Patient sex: M
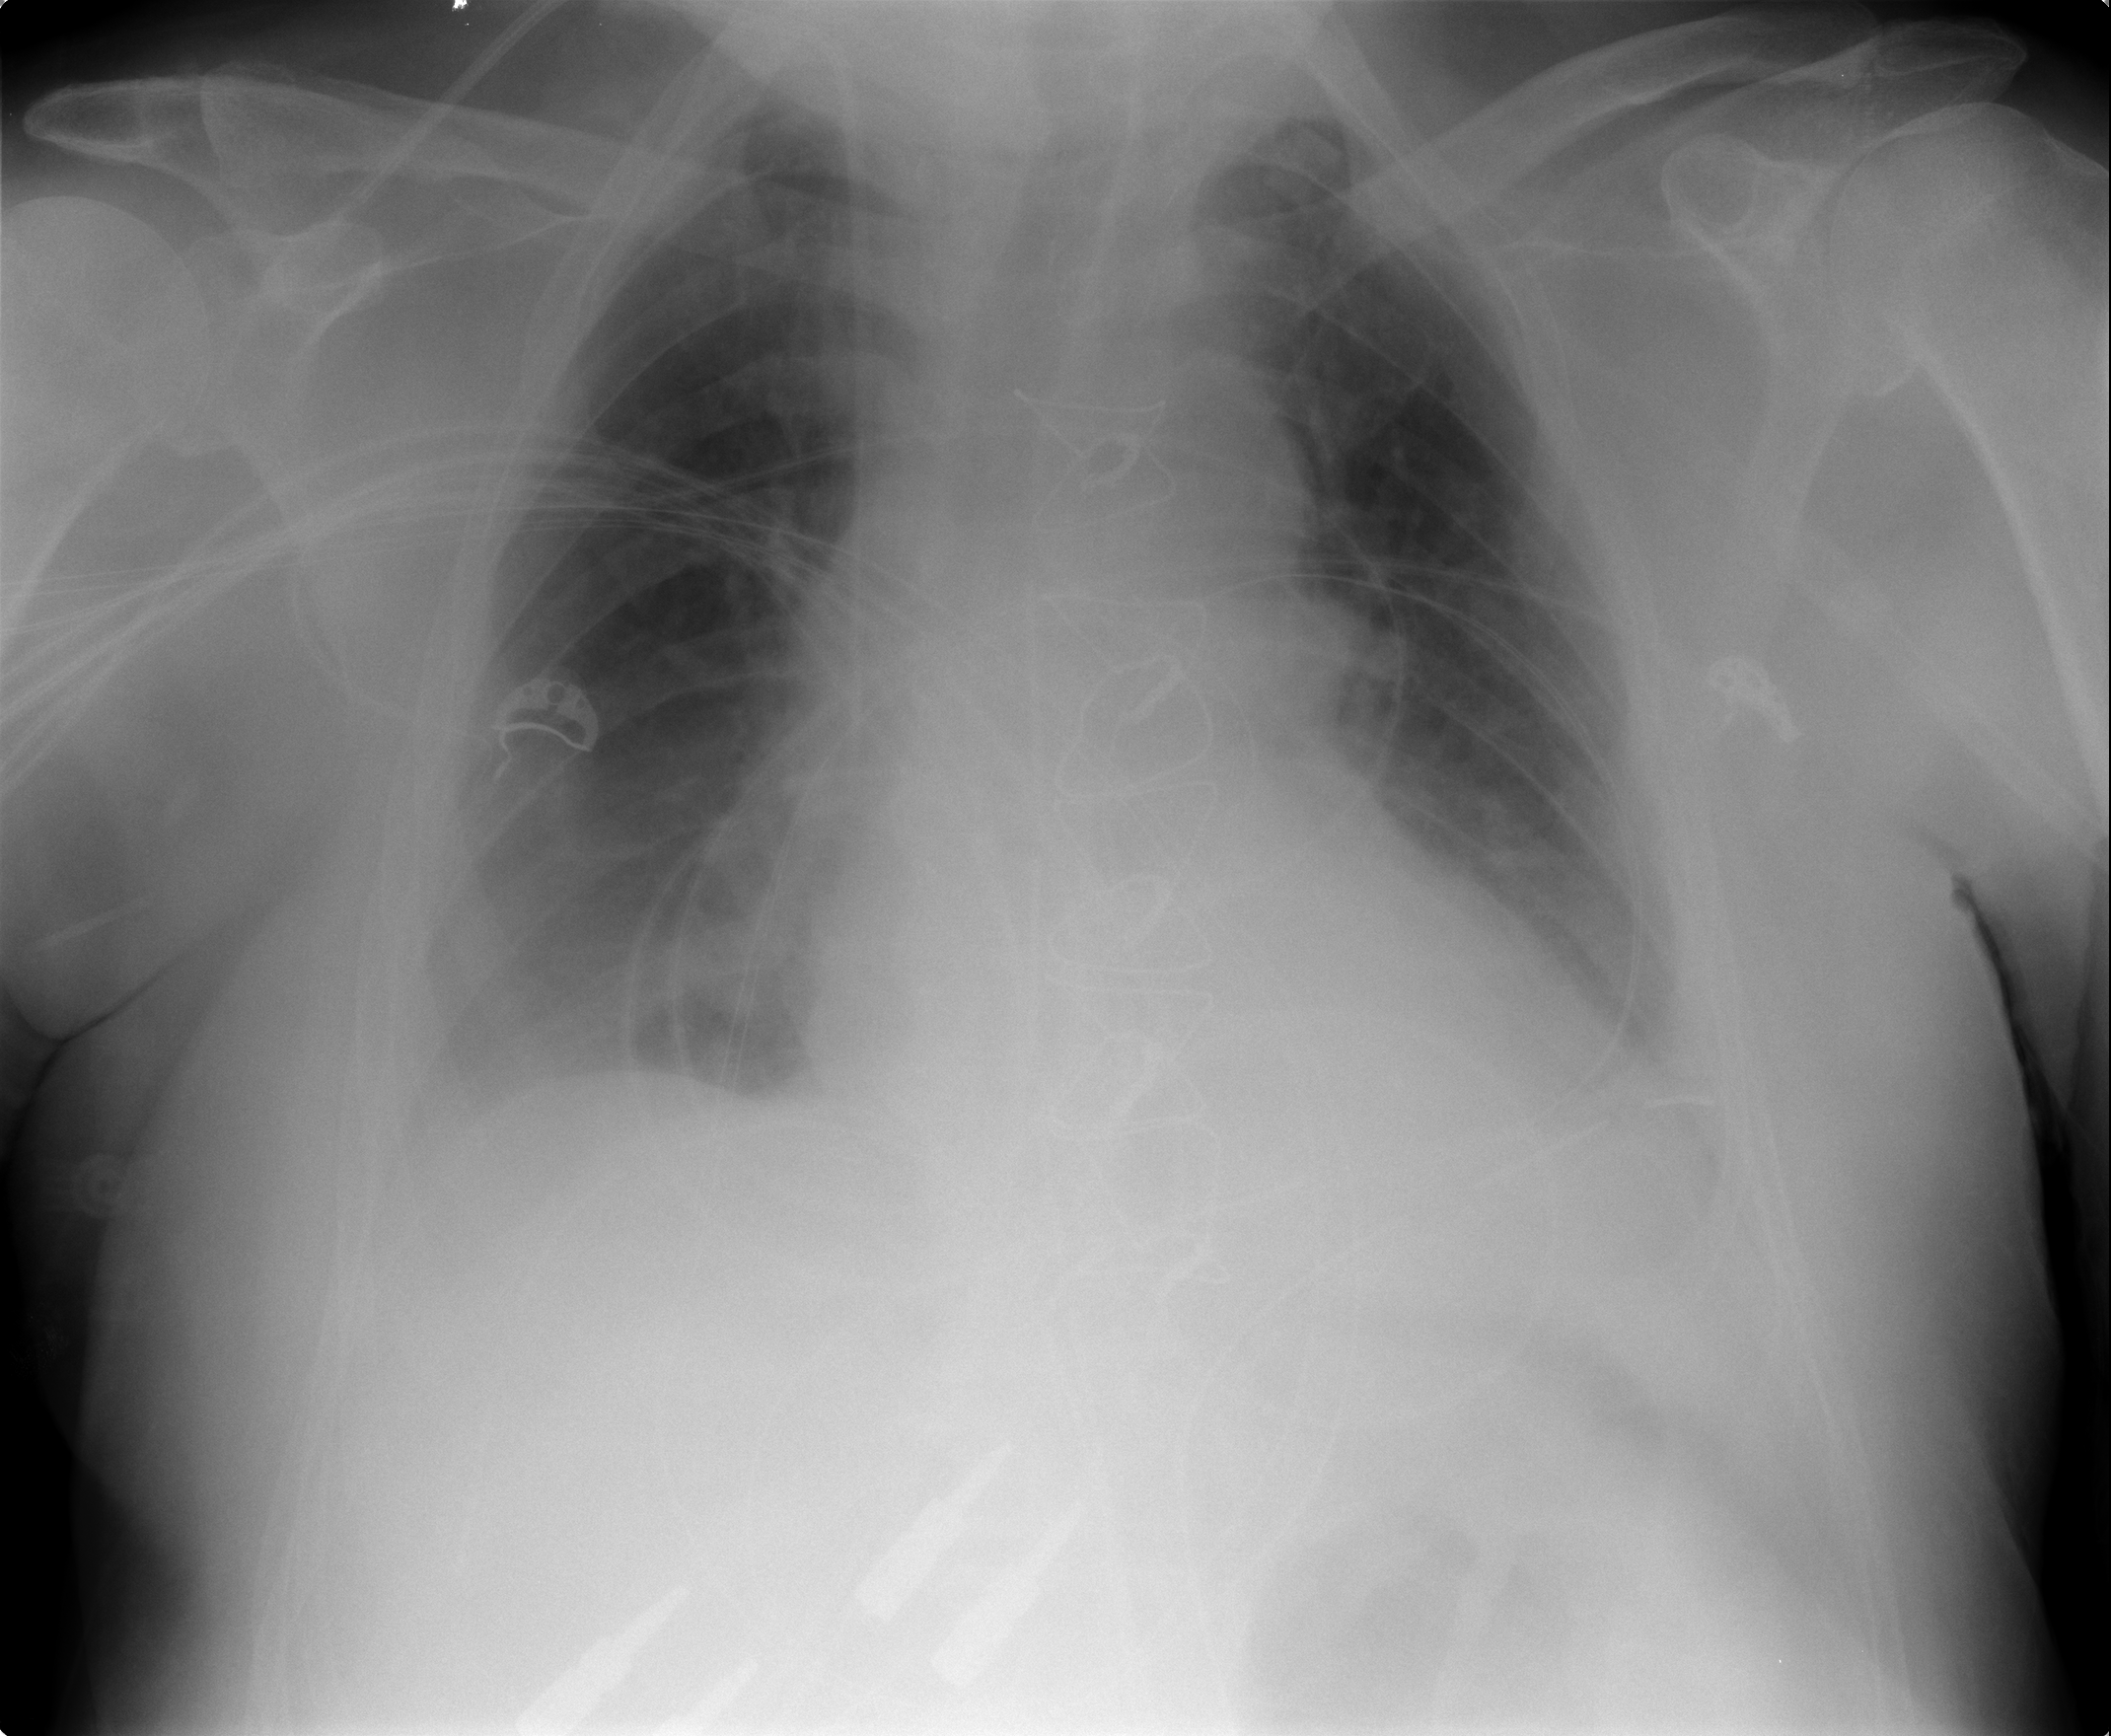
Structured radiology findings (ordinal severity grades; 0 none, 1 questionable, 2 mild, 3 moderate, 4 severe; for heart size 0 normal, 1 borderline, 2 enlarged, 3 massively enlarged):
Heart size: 2
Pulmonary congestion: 1
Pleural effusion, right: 2
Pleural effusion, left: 2
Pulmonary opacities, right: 0
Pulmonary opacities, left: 0
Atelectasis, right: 2
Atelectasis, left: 2